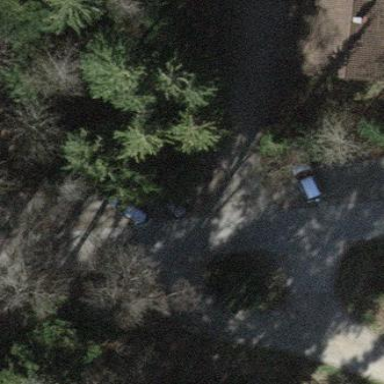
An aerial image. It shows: Parking area with compacted surface.